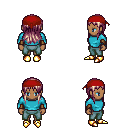
a pixel art fantasy rpg character, female body template, human, dark skin, teal long-sleeve shirt, teal pants, white blonde unkempt hairstyle, red bandana, leather bracers, gold boots, four views (front, back, left, right), 2x2 character sprite sheet, small pixel art, hard edges, no anti-aliasing